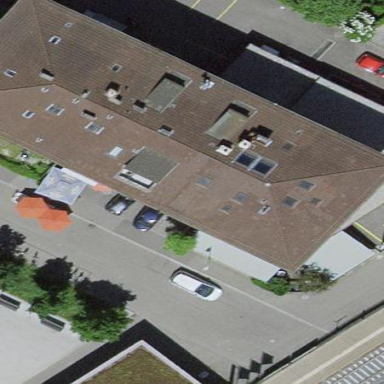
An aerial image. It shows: Apartments building with hipped roof covered in roof tiles. The roof orientation is along the building.